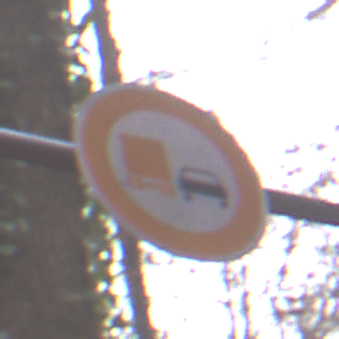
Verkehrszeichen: UeberholverbotKraftfahrzeuge
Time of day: Midday
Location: Outdoor (Nature)
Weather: Overcast
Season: Autumn
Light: Natural